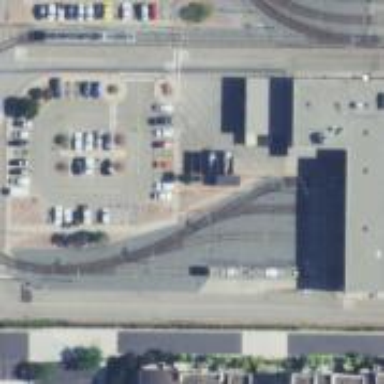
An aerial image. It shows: Light rail service yard with electrified contact lines.